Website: macys
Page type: account-selection
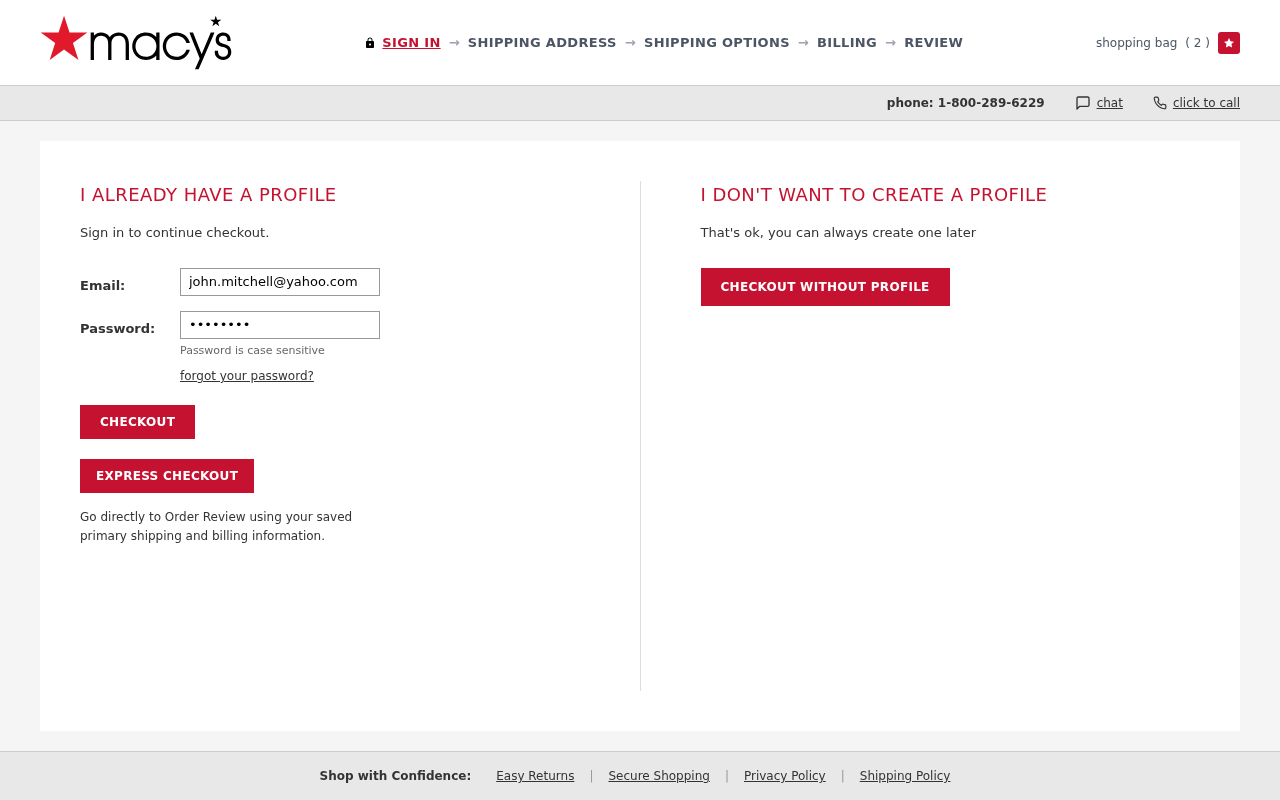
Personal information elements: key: PII_EMAIL
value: john.mitchell@yahoo.com
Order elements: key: ORDER_NUM_ITEMS
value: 2